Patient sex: M
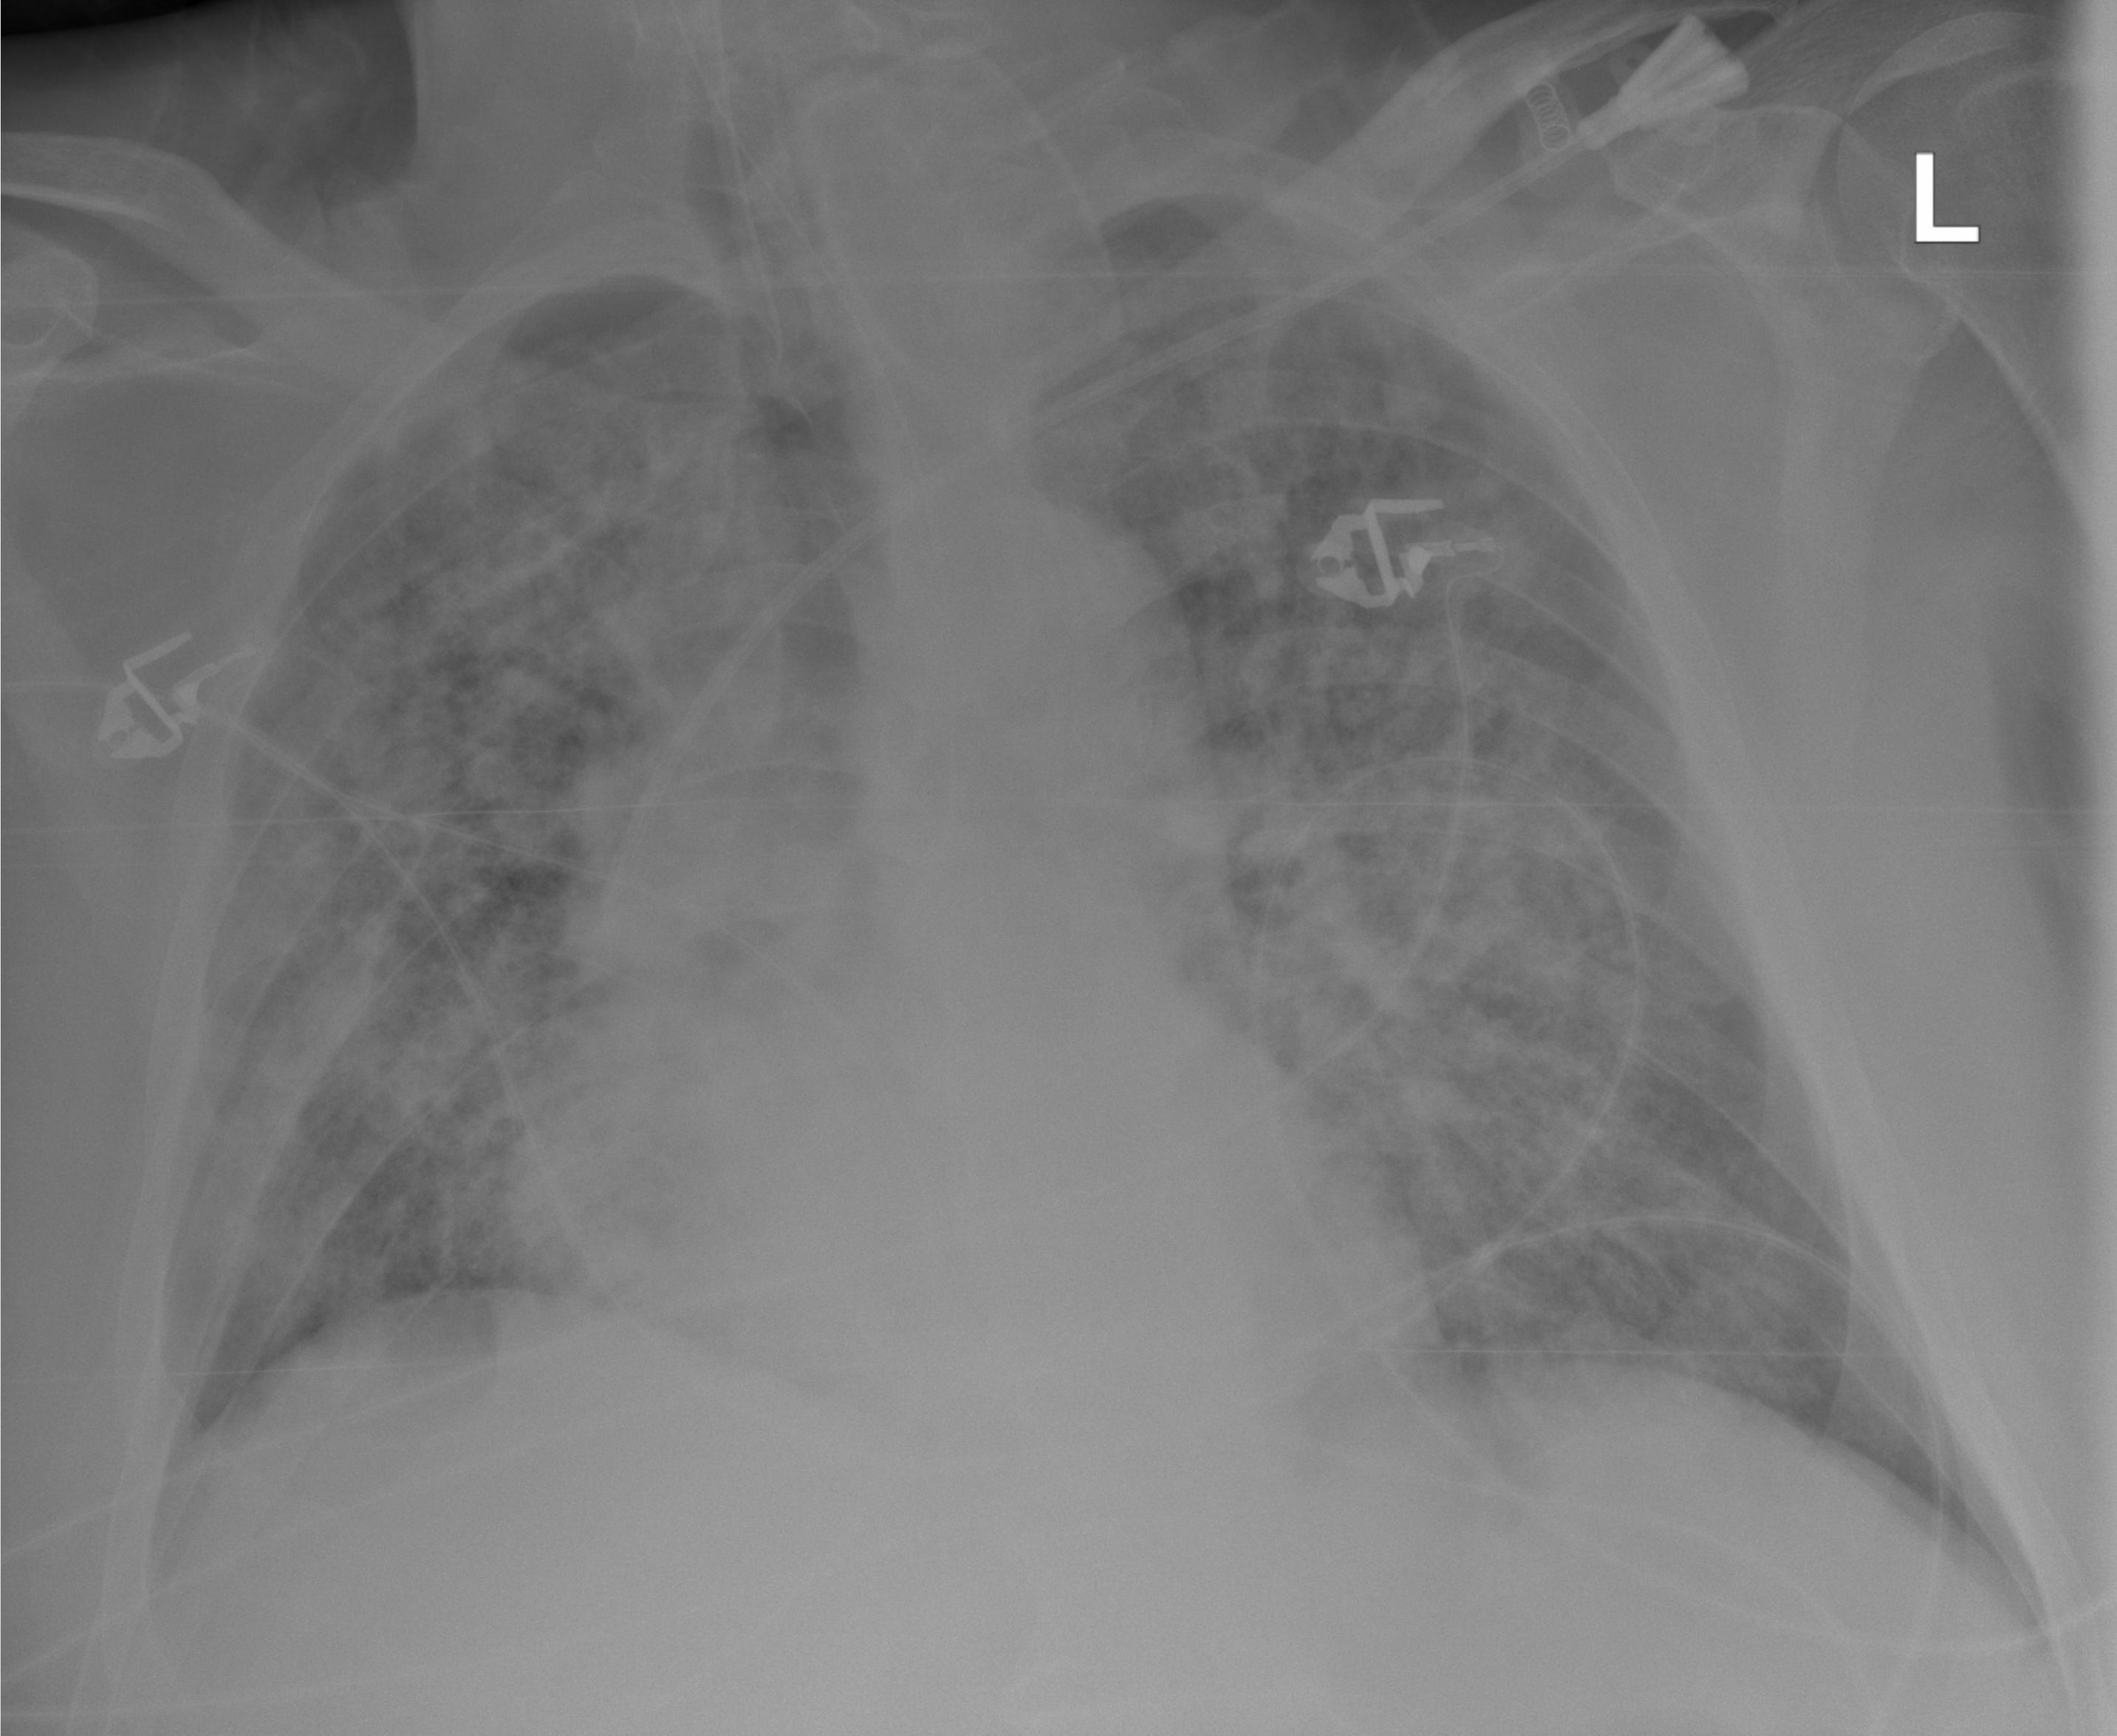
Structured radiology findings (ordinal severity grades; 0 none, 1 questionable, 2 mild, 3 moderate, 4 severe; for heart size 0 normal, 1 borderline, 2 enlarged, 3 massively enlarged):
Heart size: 0
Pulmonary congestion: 0
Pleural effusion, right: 0
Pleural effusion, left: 0
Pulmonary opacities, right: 4
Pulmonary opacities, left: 4
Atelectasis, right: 0
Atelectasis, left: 0